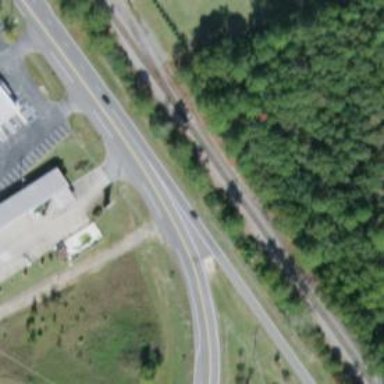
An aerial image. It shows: Trunk link road with asphalt surface.